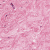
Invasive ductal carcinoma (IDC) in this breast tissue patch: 0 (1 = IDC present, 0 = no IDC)